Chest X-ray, AP view. Patient: 60 years old, sex M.
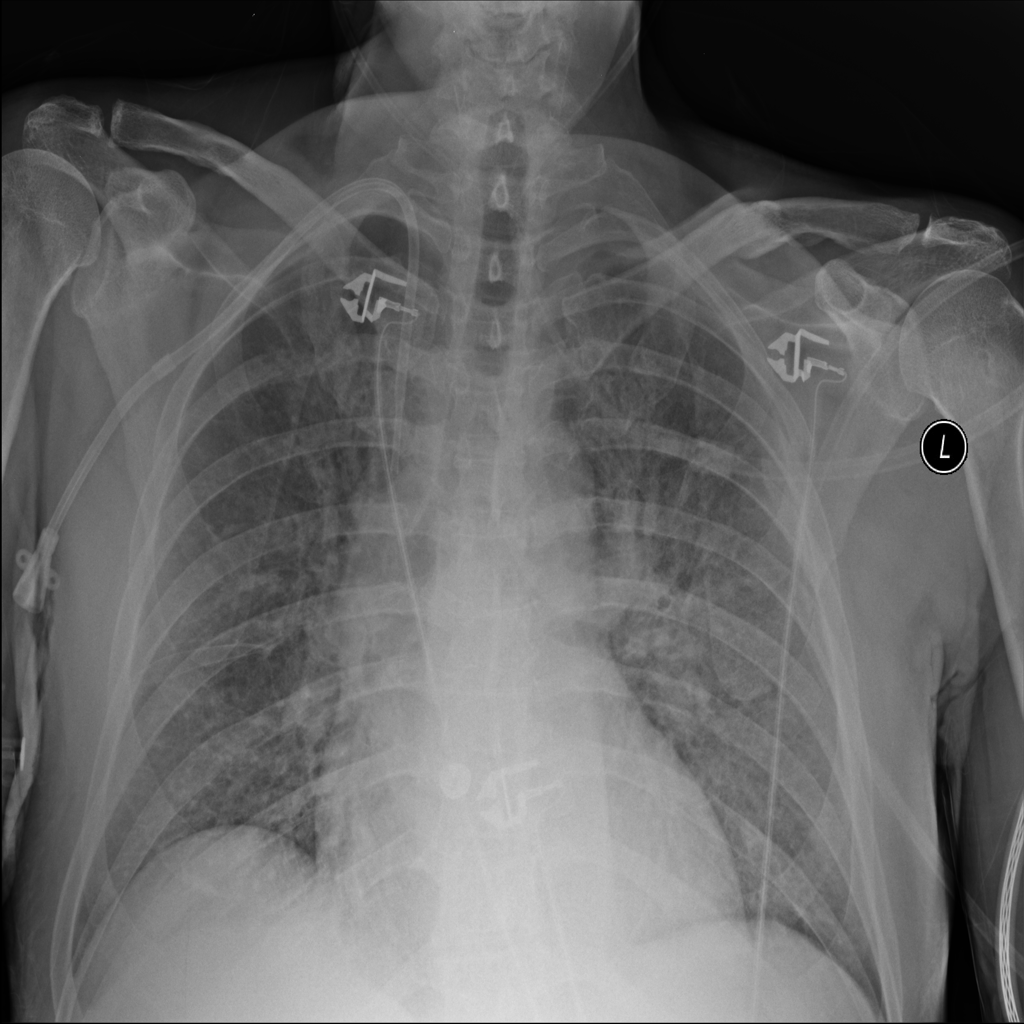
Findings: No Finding